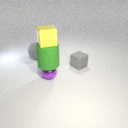
small gray rubber cube to the right of large gray rubber sphere